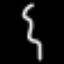
Label: squiggle